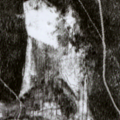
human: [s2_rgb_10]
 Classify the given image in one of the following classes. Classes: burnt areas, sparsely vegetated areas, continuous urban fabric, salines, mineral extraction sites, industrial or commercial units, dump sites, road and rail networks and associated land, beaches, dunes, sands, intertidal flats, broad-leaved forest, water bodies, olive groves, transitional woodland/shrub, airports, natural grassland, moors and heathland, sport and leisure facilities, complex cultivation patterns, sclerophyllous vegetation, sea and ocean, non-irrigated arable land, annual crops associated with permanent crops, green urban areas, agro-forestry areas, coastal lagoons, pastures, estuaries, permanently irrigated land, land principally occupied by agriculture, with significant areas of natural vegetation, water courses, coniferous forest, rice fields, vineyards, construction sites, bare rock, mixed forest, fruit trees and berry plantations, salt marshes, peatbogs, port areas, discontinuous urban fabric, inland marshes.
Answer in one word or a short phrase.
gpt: coniferous forest, mixed forest, transitional woodland/shrub